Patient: sex F, age 63
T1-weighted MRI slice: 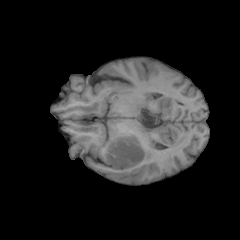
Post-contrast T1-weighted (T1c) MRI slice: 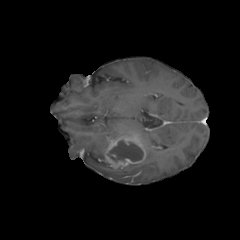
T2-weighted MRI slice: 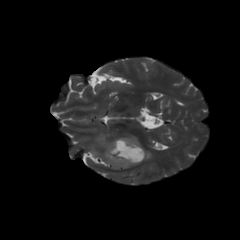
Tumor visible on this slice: yes
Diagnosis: Glioblastoma, IDH-wildtype
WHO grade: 4